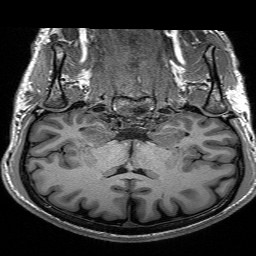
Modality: T1w
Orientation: sagittal
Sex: male